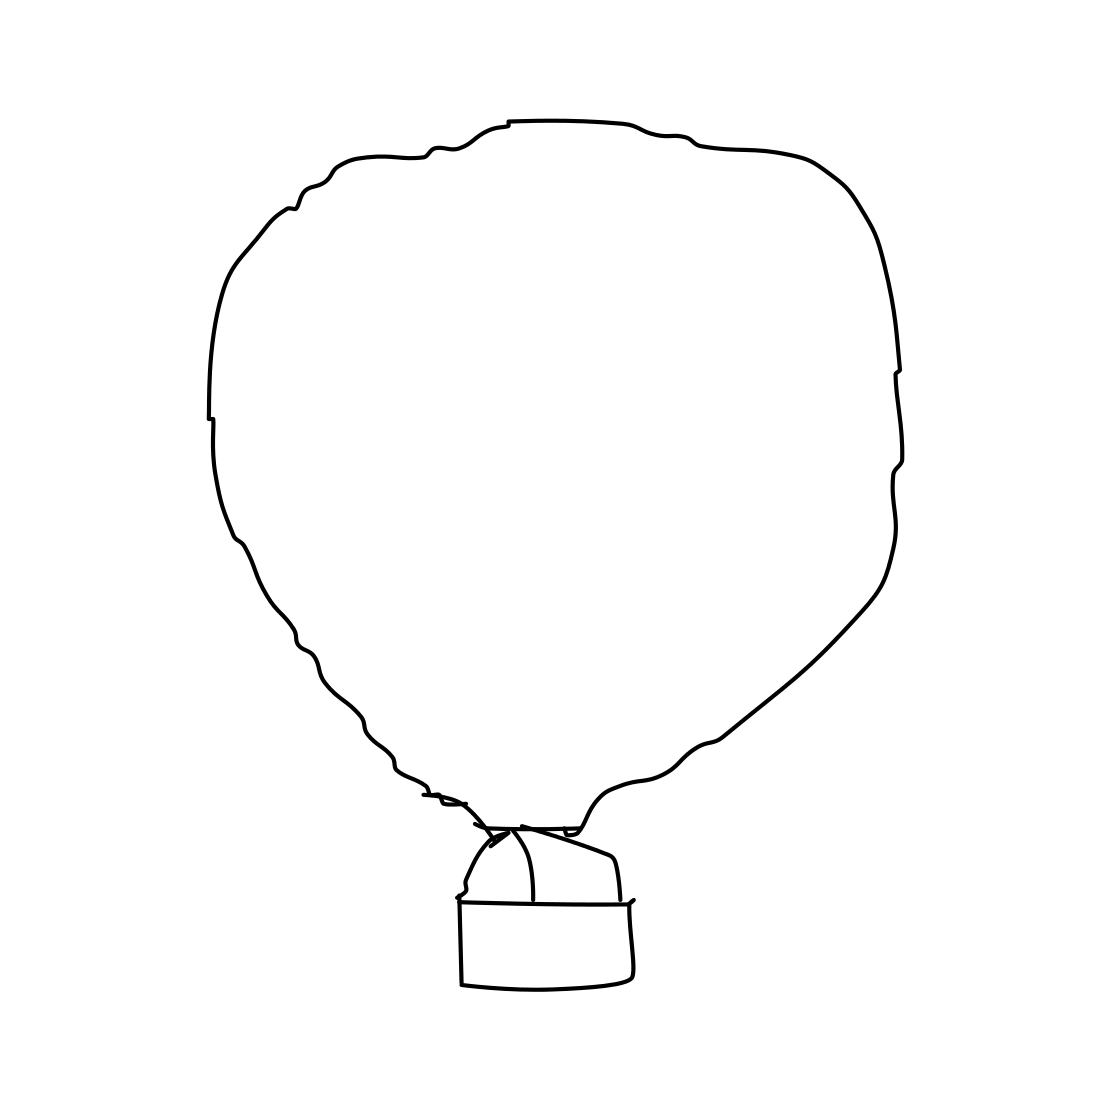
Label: hot air balloon